Question: I want to solve an equation which I am supposed to solve it recursively, I uploaded the picture of formula (Sorry! I did not know how to write mathematical formulas here!)

I wrote the code in Python as below:
'''
import math
alambda = 1.0
rho = 0.8
c = 1.0
b = rho * c / alambda
P0 = (1 - (alambda*b))
P1 = (1-(alambda*b))*(math.exp(alambda*b) - 1)
def a(n):
a_n = math.exp(-alambda*b) * ((alambda*b)**n) / math.factorial(n)
return a_n
def P(n):
P(n) = (P0+P1)*a(n) + sigma(n)
def sigma(n):
j = 2
result = 0
while j <= n+1:
result = result + P(j)*a(n+1-j)
j += 1
return result
'''
It is obvious that I could not finish P function. So please help me with this.
when n=1 I should extract P2, when n=2 I should extract P3.
By the way, P0 and P1 are as written in line 6 and 7.
When I call P(5) I want to see P(0), P(1), P(2), P(3), P(4), P(5), P(6) at the output.
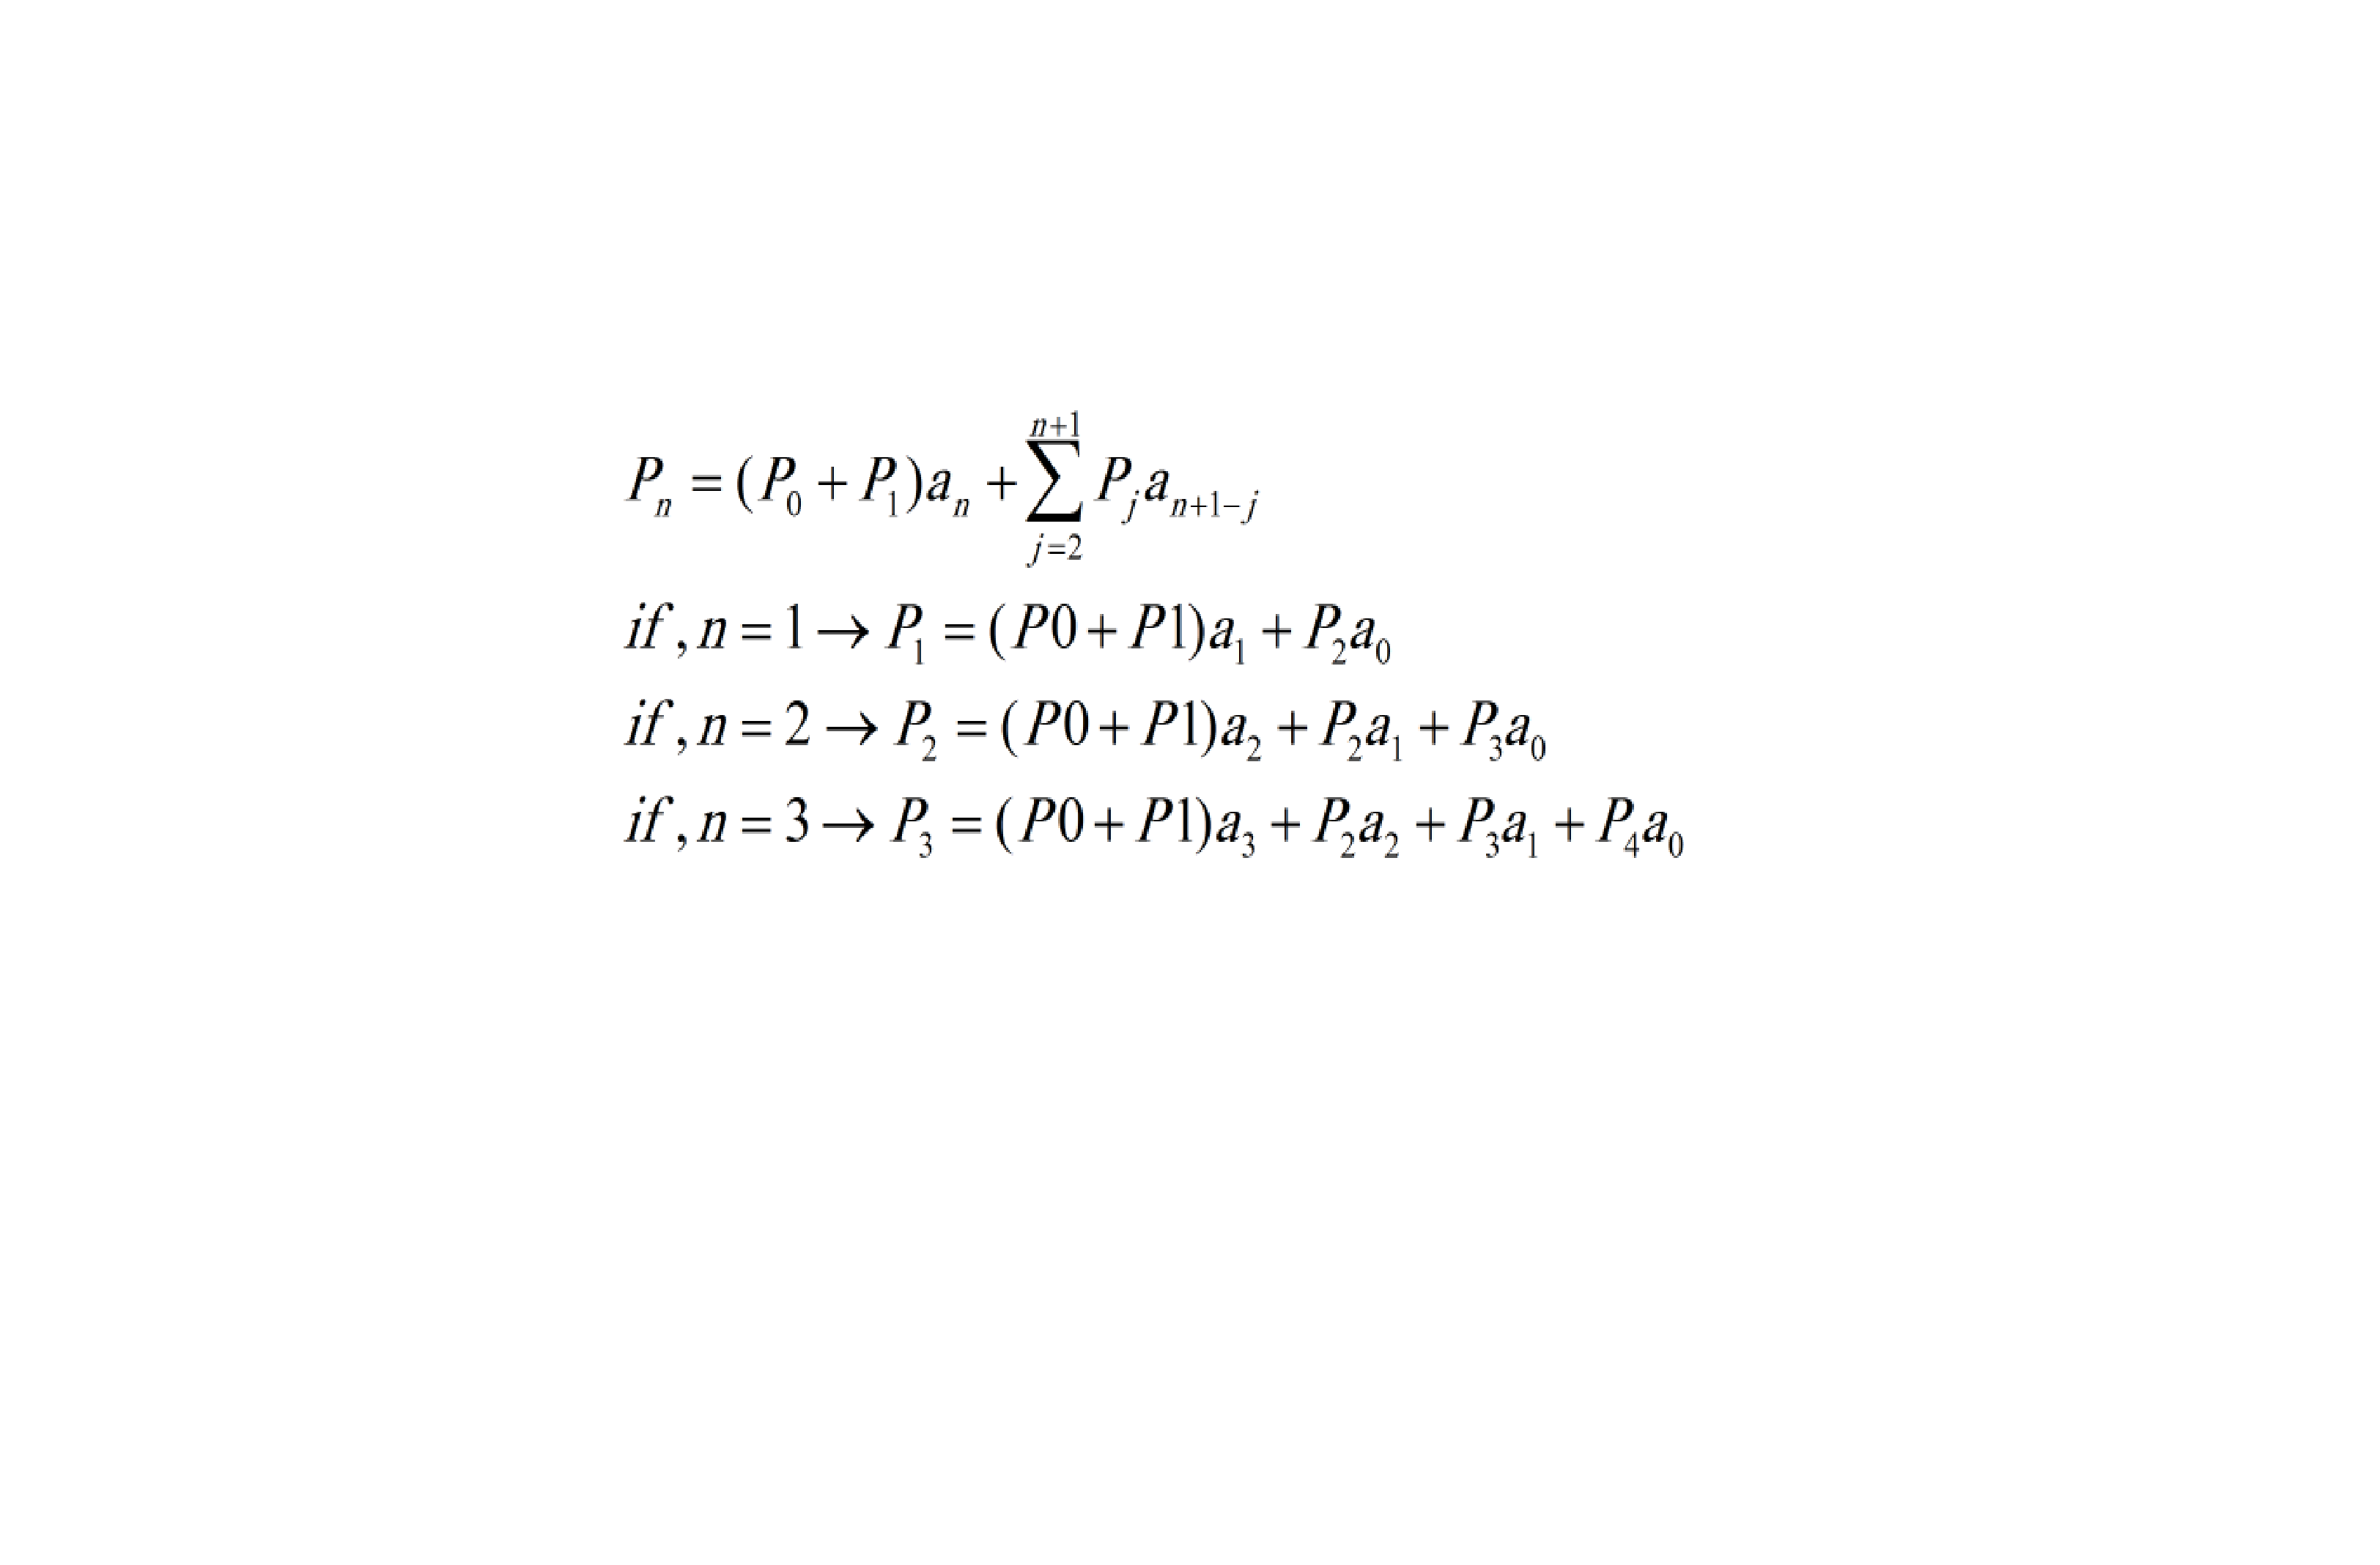
Answer: You need to reorganize the formula so that you don't have to calculate P(3) to calculate P(2). This is pretty easy to do, by bringing the last term of the summation, P(n+1)a(0), to the left side of the equation and dividing through by a(0). Then you have a formula for P(n+1) in terms of P(m) where m <= n, which is solvable by recursion.
As Bruce mentions, it's best to cache your intermediate results for P(n) by keeping them in a dict so that a) you don't have to recalculate P(2) etc everytime you need it, and b) after you get the value of P(n), you can just print the dict to see all the values of P(m) where m <= n.
'''
import math
a_lambda = 1.0
rho = 0.8
c = 1.0
b = rho * c / a_lambda
p0 = (1 - (a_lambda*b))
p1 = (1-(a_lambda*b))*(math.exp(a_lambda*b) - 1)
p_dict = {0: p0, 1: p1}
def a(n):
return math.exp(-a_lambda*b) * ((a_lambda*b)**n) / math.factorial(n)
def get_nth_p(n, p_dict):
# return pre-calculated value if p(n) is already known
if n in p_dict:
return p_dict[n]
# Calculate p(n) using modified formula
p_n = ((get_nth_p(n-1, p_dict)
- (get_nth_p(0, p_dict) + get_nth_p(1, p_dict)) * a(n - 1)
- sum(get_nth_p(j, p_dict) * a(n + 1 - j) for j in xrange(2, n)))
/ a(0))
# Save computed value into the dict
p_dict[n] = p_n
return p_n
get_nth_p(6, p_dict)
print p_dict
'''
Some cosmetic updates to the code - shortening the name and making p_dict a <URL> really makes the code much more readable:
'''
import math
# Customary to distinguish variables that are unchanging by making them ALLCAP
A_LAMBDA = 1.0
RHO = 0.8
C = 1.0
B = RHO * C / A_LAMBDA
P0 = (1 - (A_LAMBDA*B))
P1 = (1-(A_LAMBDA*B))*(math.exp(A_LAMBDA*B) - 1)
p_value_cache = {0: P0, 1: P1}
def a(n):
return math.exp(-A_LAMBDA*B) * ((A_LAMBDA*B)**n) / math.factorial(n)
def p(n, p_dict=p_value_cache):
# return pre-calculated value if p(n) is already known
if n in p_dict:
return p_dict[n]
# Calculate p(n) using modified formula
p_n = ((p(n-1)
- (p(0) + p(1)) * a(n - 1)
- sum(p(j) * a(n + 1 - j) for j in xrange(2, n)))
/ a(0))
# Save computed value into the dict
p_dict[n] = p_n
return p_n
p(6)
print p_value_cache
'''